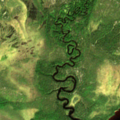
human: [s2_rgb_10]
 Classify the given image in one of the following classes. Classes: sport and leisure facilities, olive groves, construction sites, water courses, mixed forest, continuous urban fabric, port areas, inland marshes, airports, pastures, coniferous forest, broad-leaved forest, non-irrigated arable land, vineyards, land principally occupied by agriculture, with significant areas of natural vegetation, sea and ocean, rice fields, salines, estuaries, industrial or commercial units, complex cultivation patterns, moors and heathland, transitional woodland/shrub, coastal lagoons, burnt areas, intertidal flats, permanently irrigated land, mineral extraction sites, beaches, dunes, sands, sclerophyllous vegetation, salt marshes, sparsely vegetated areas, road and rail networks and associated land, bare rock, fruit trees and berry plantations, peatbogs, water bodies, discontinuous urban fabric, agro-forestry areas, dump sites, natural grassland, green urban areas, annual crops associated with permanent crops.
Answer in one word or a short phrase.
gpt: coniferous forest, peatbogs, water bodies